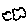
Label: cloud